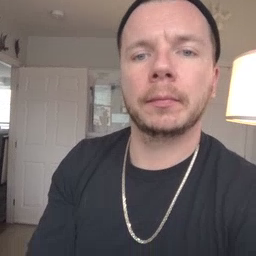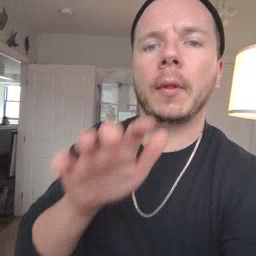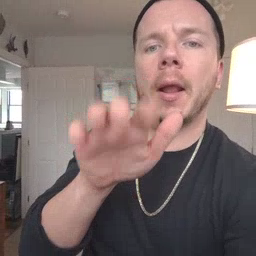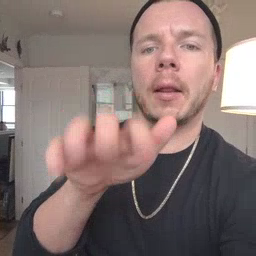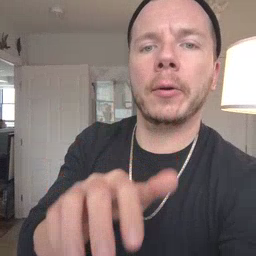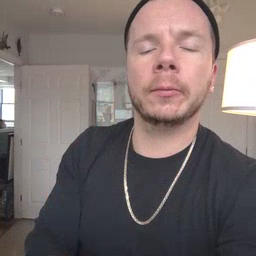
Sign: alligator